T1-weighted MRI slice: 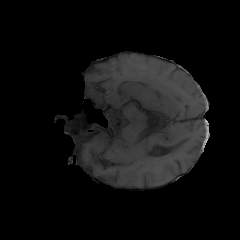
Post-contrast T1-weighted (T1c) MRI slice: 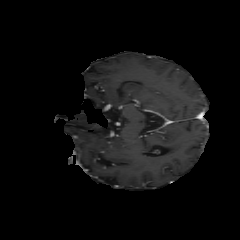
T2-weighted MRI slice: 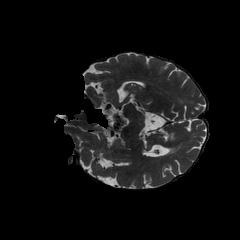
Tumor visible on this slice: no